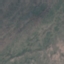
Land use / land cover class: HerbaceousVegetation